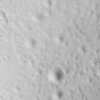
Label: not_dusty